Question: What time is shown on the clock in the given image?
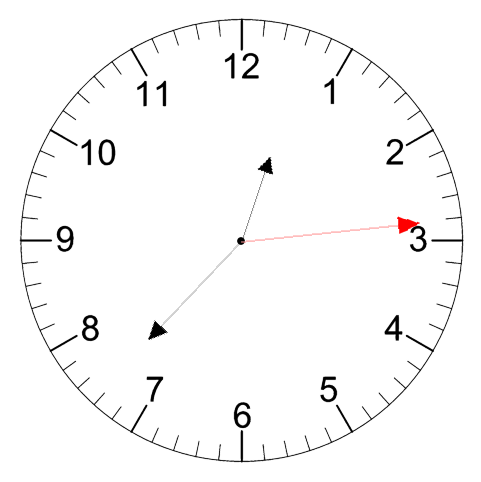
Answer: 12:37:14